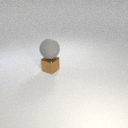
small brown metal cube below large gray rubber sphere